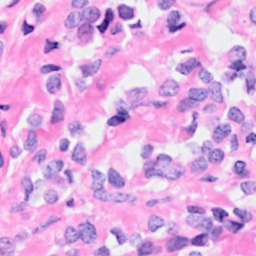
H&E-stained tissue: Breast